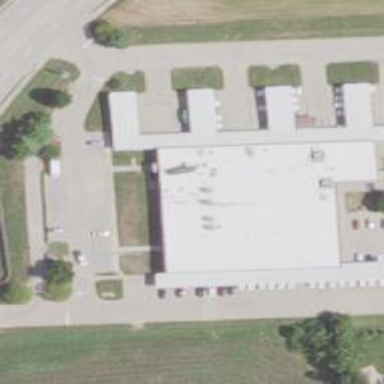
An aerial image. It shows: Post office.